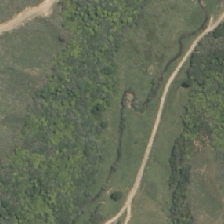
Land cover: broadleaved_indigenous_hardwood